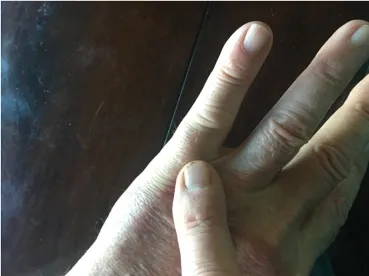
A-d: Photos of the external presenting appearance of skin abnormalities on the left forearm and hand: Fig. 1a and b: the left forearm with mild swelling (non-pitted, non-indurated, no erythema); 1b (close view).
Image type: medical_photograph (skin_photograph)